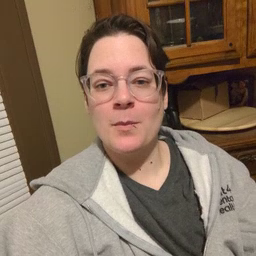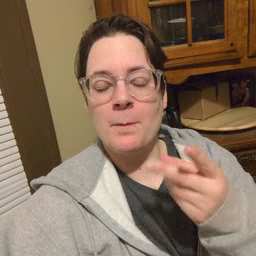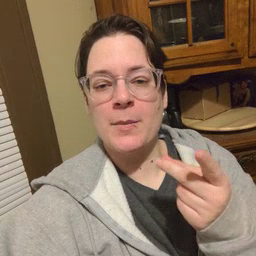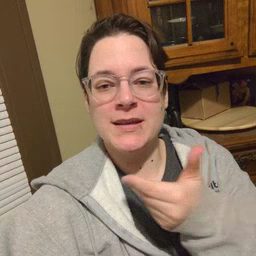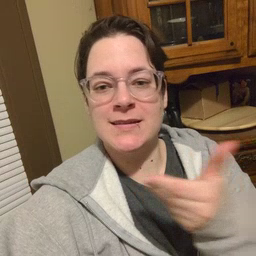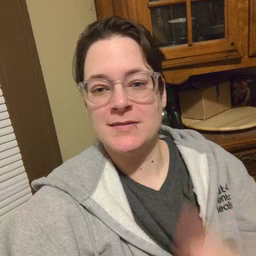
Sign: puppy